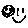
Label: smiley face